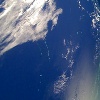
Label: water